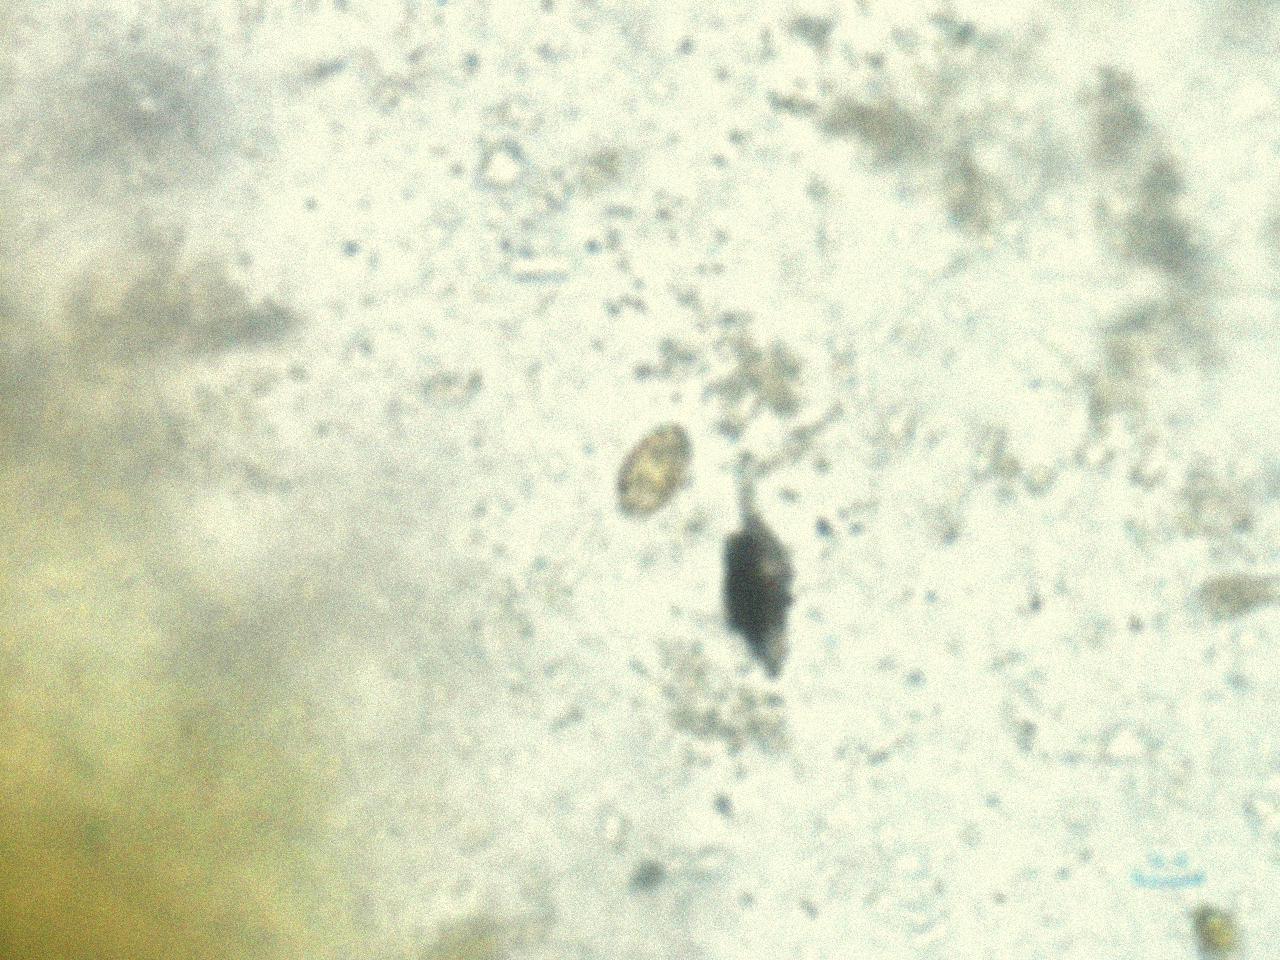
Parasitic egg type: Opisthorchis viverrine